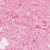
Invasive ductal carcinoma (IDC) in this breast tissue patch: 0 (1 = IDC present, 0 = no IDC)